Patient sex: M
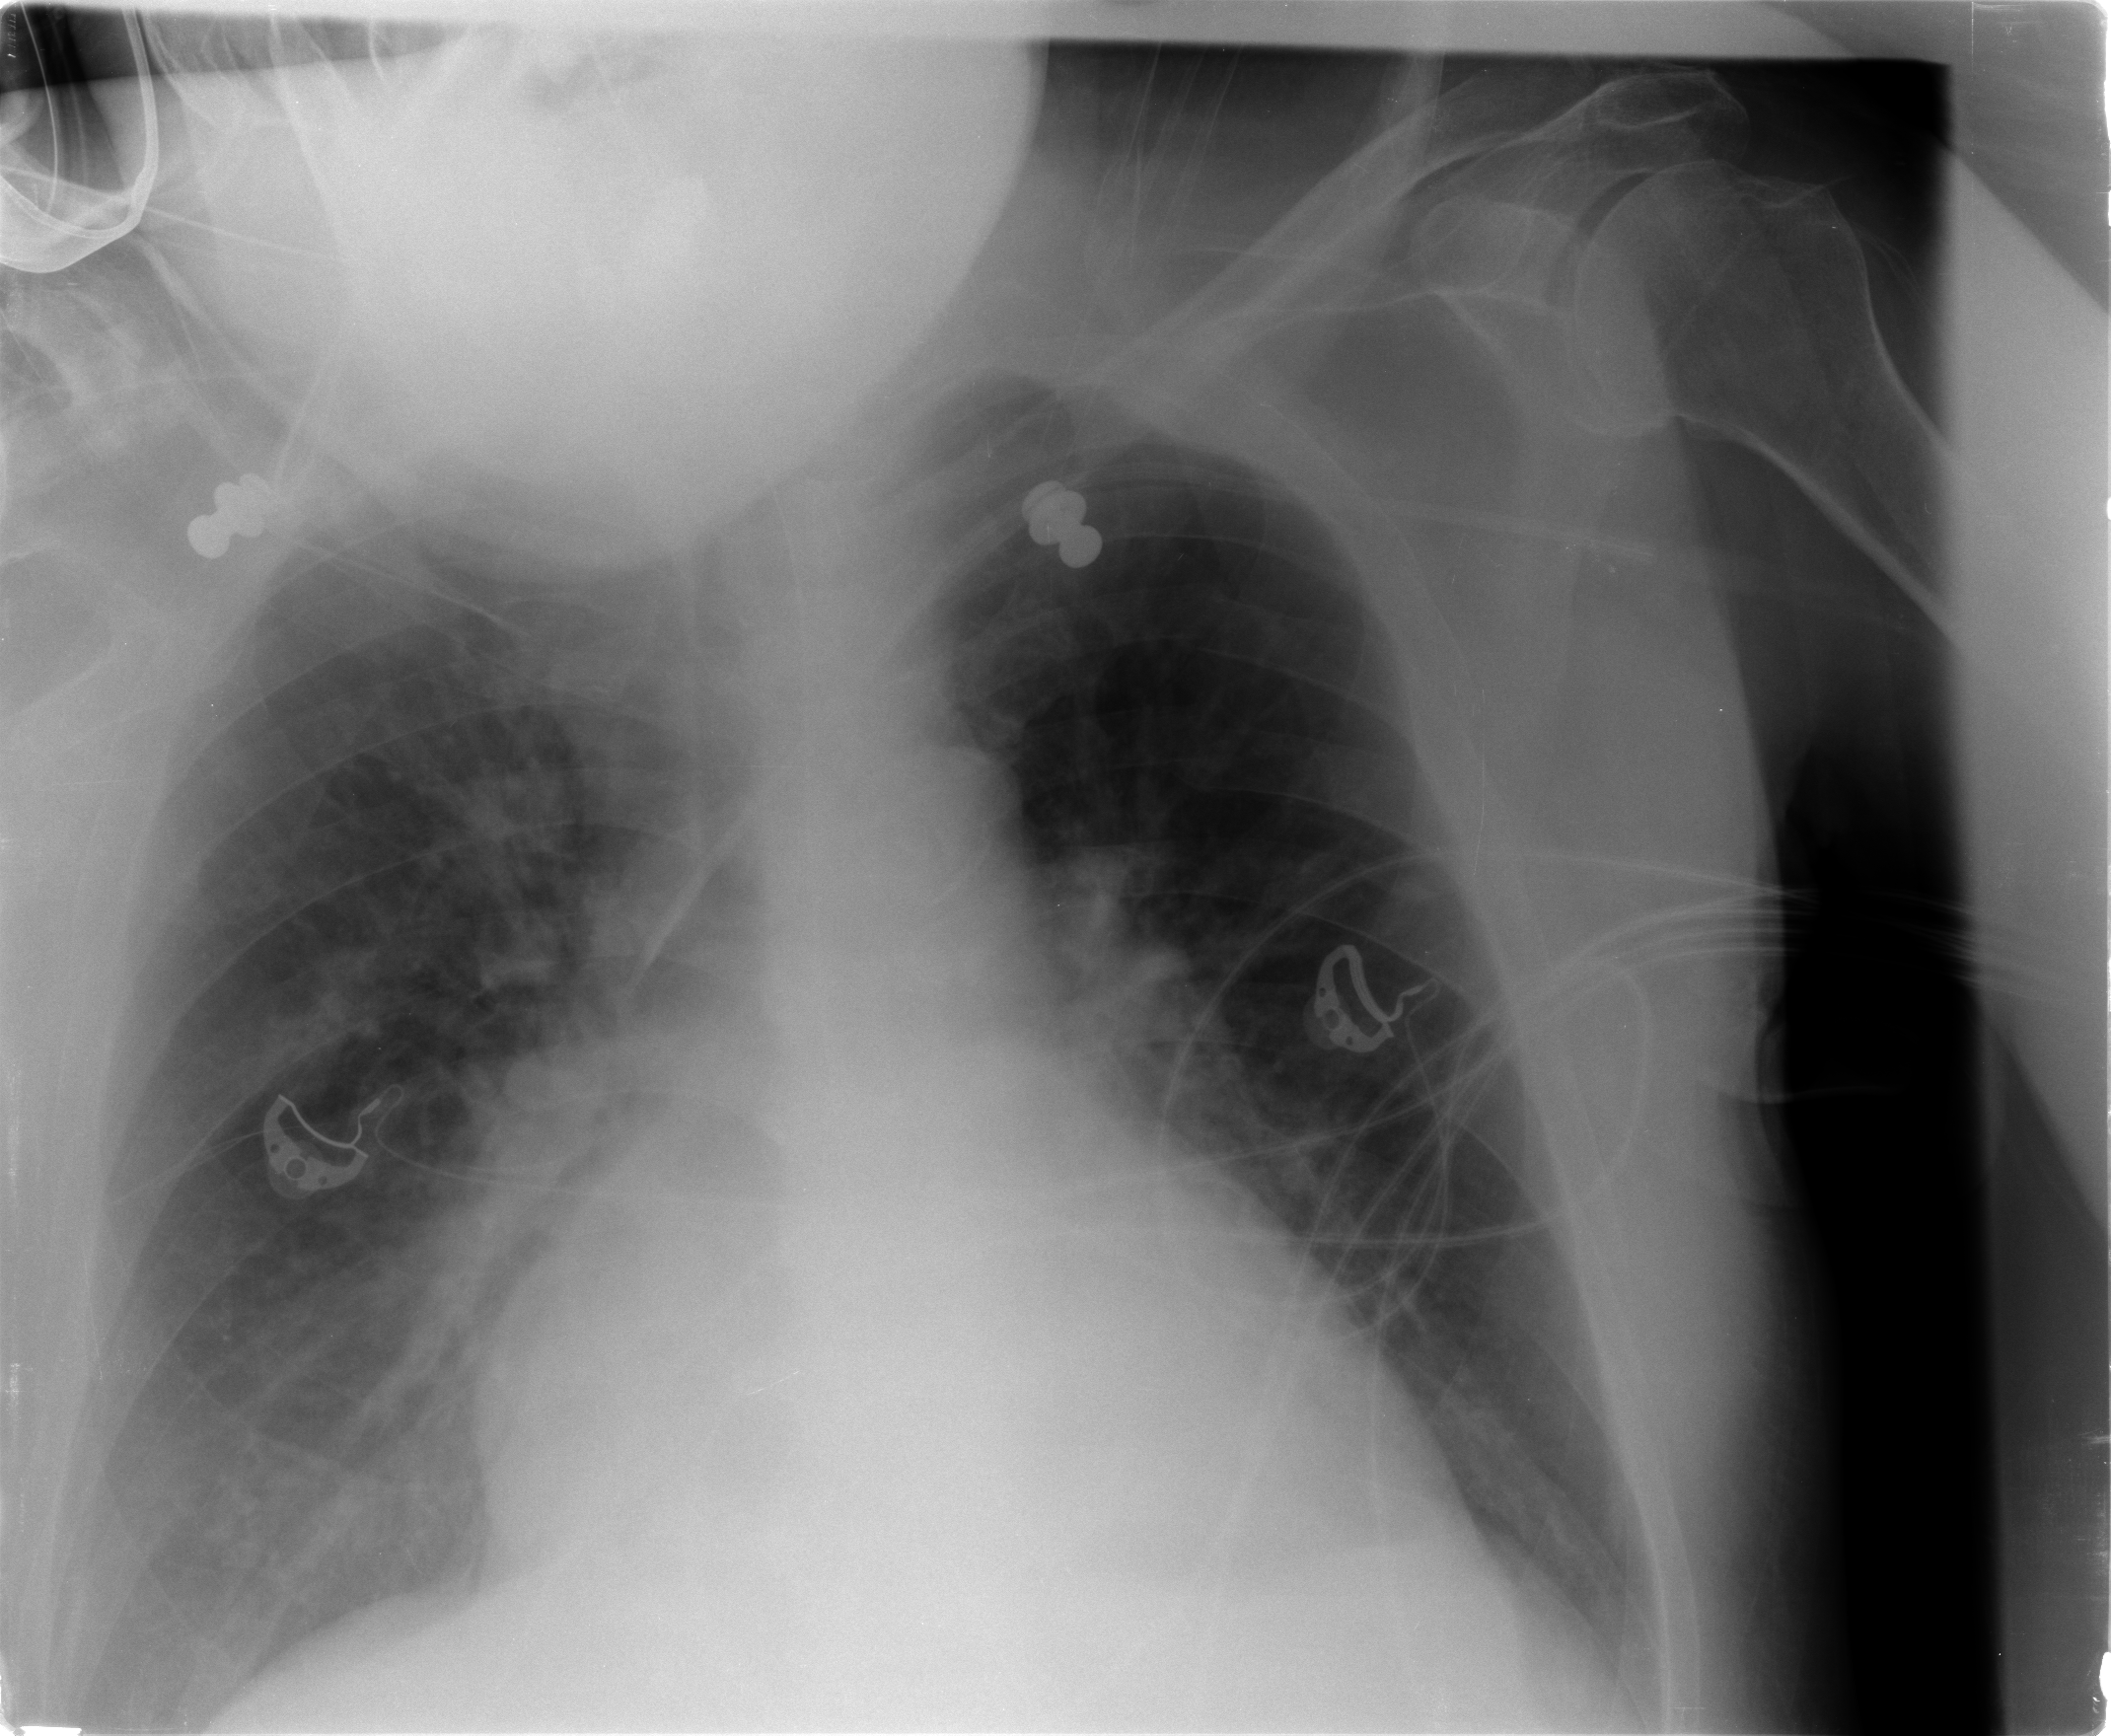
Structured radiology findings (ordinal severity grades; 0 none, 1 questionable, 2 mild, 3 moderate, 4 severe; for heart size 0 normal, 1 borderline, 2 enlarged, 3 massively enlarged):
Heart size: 2
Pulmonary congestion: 2
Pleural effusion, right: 0
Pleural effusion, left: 0
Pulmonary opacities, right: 2
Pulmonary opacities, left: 0
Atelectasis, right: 2
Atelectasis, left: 0